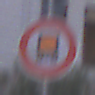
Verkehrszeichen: VerbotKennzeichnungspflichtigeKraftfahrzeugeGefaehrlicheGueter
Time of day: SunriseSunset
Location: Outdoor (Urban)
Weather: PartlyCloudy
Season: NotSpecified
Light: Natural